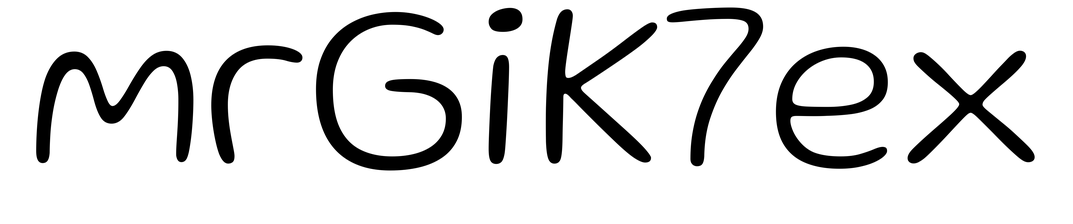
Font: Gluten_ExtraLight